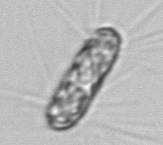
Label: Corethron_hystrix